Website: bh-photo
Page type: store-pickup
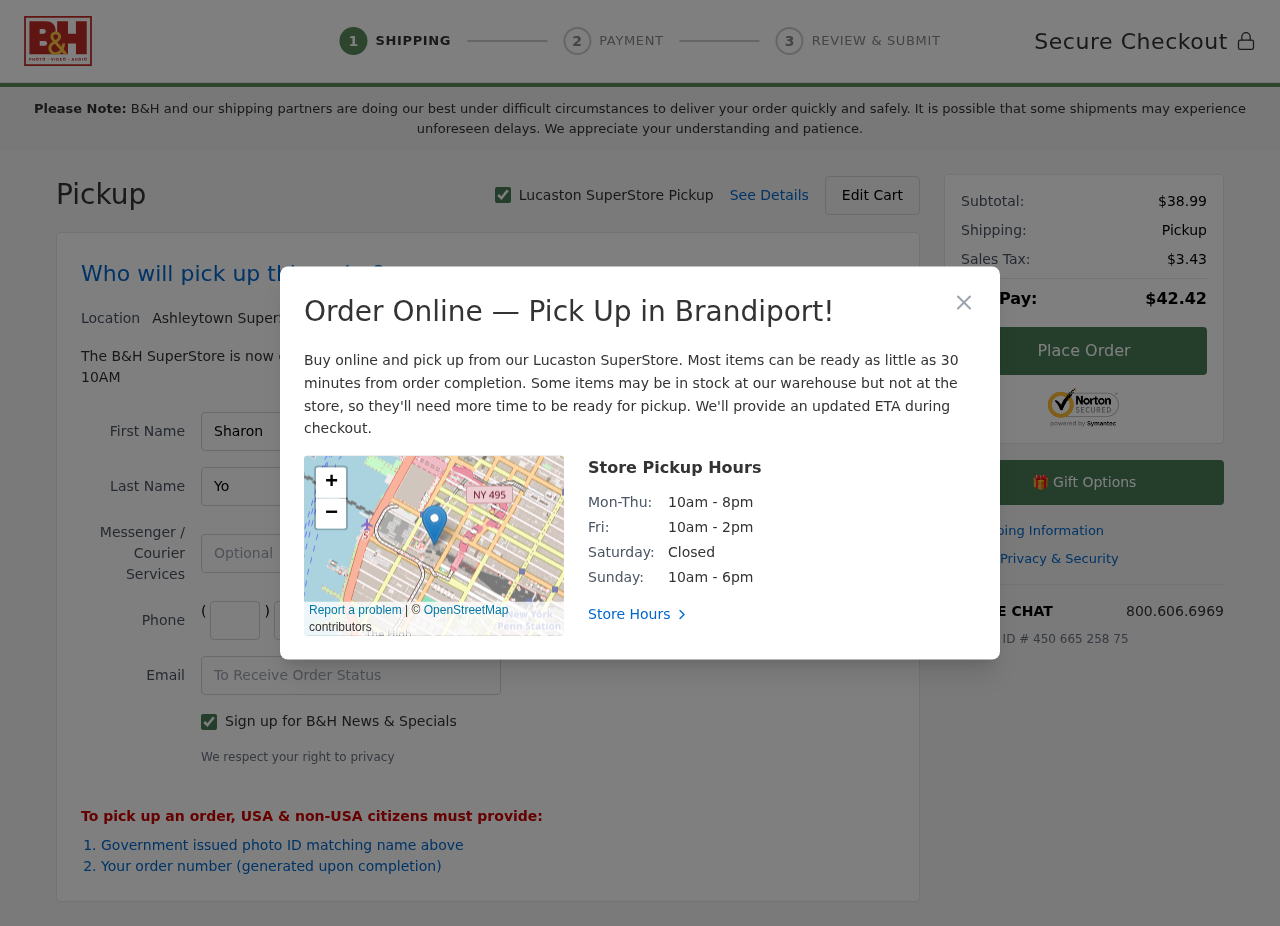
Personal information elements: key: PII_CITY
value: Lucaston
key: PII_CITY2
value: Ashleytown
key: PII_CITY3
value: Brandiport
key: PII_EMAIL
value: sharon_young@gmail.com
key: PII_FIRSTNAME
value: Sharon
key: PII_LASTNAME
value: Young
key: PII_PHONE_AREA
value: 428
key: PII_PHONE_PREFIX
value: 496
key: PII_PHONE_SUFFIX
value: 0876
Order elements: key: ORDER_SUBTOTAL
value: $38.99
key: ORDER_TAX
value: $3.43
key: ORDER_TOTAL
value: $42.42
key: ORDER_ID
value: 450 665 258 75